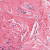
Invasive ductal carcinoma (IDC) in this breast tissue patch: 0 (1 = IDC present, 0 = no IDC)